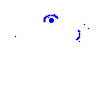
Particle: electron